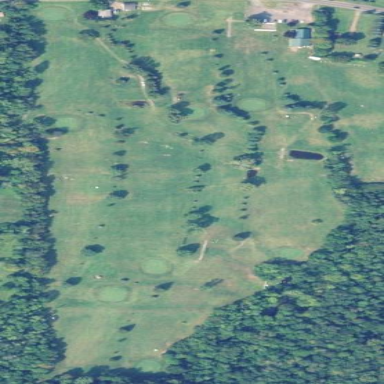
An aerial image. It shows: Golf course.